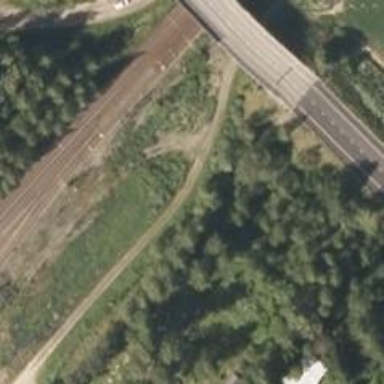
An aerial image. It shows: Railway yard used for servicing trains.